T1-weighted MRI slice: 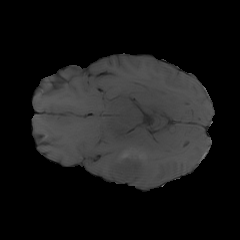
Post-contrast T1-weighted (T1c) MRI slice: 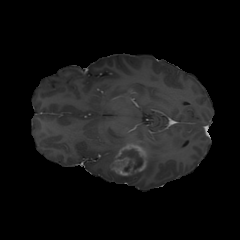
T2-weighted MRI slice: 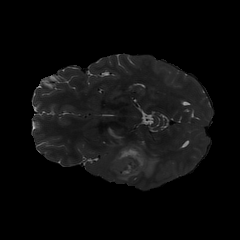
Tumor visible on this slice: yes